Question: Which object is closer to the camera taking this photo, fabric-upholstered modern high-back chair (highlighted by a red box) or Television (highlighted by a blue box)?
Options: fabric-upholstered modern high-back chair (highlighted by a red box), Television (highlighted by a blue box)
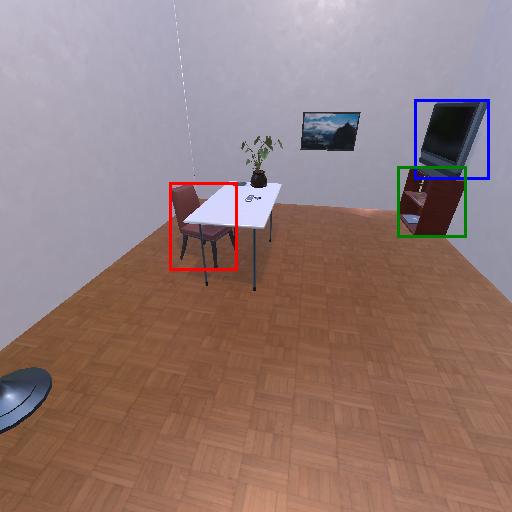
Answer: fabric-upholstered modern high-back chair (highlighted by a red box)